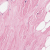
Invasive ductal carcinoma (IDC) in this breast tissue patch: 0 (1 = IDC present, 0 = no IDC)